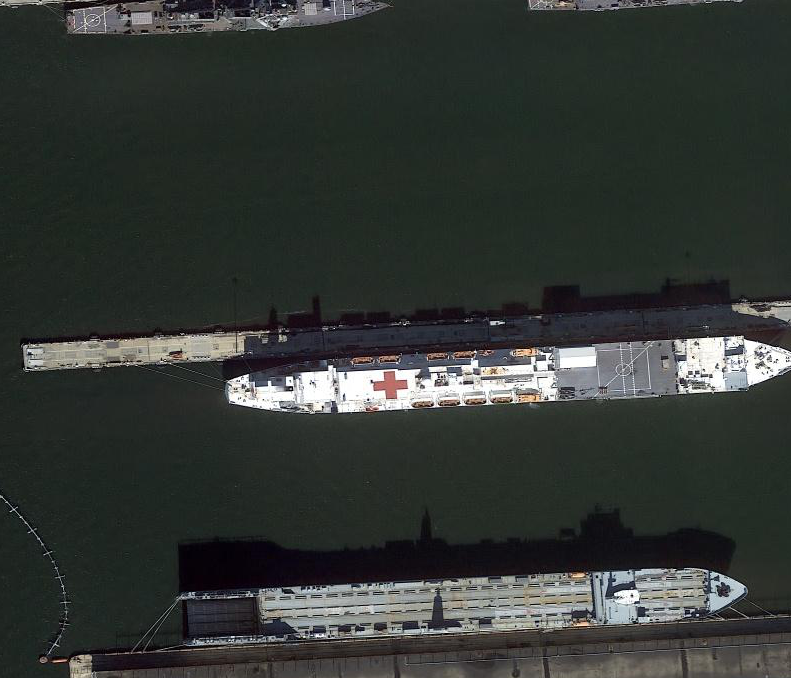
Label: Medical_ship